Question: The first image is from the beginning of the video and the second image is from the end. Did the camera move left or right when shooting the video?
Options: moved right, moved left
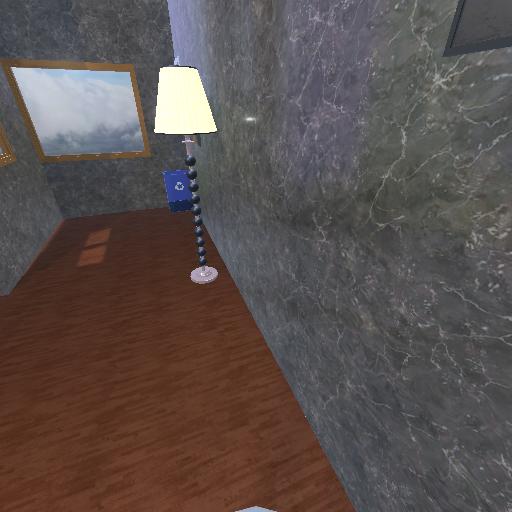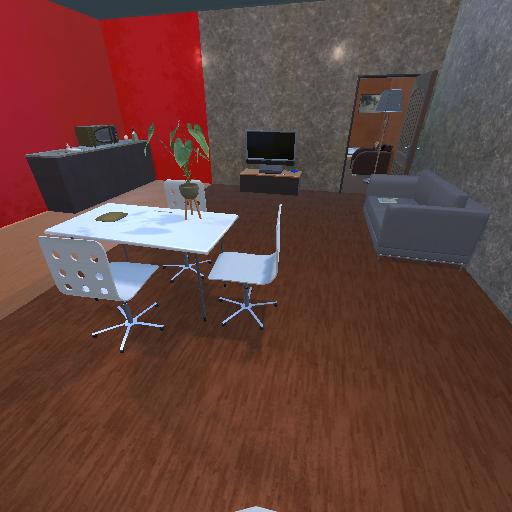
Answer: moved right